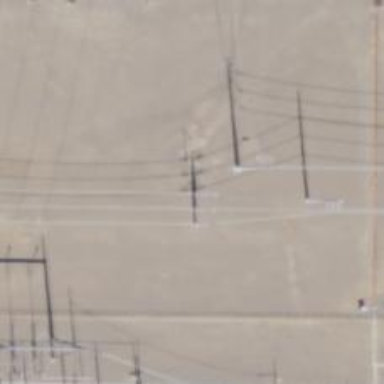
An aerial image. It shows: Power tower.